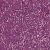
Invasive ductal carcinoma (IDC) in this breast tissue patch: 1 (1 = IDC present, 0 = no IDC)